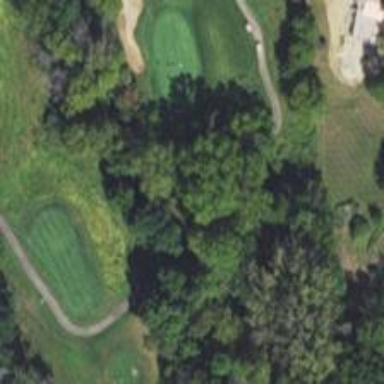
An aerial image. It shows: Path for both road and golf.